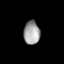
Tissue: lung
Cell type: Myeloid cells
Senescence score: 0.2059
Nuclear area (px): 368
Mean DAPI intensity: 161.56